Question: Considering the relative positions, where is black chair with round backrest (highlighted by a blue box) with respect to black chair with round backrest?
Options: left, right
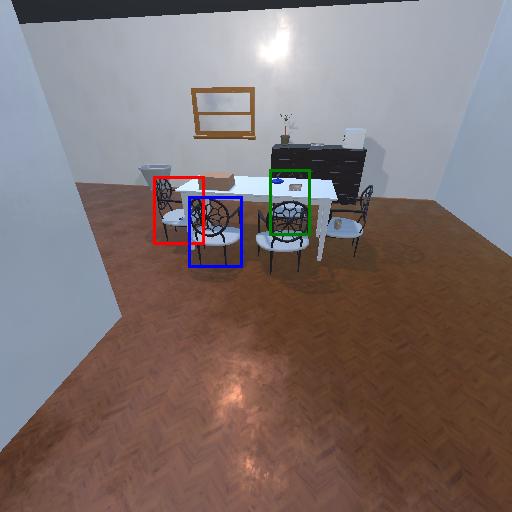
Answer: left